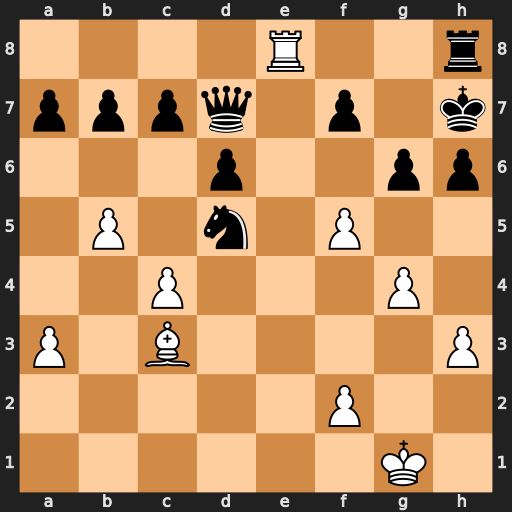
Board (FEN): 4R2r/pppq1p1k/3p2pp/1P1n1P2/2P3P1/P1B4P/5P2/6K1
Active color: w
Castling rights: -
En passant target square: -
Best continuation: Rxh8#